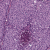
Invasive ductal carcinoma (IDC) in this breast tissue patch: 0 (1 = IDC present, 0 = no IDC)